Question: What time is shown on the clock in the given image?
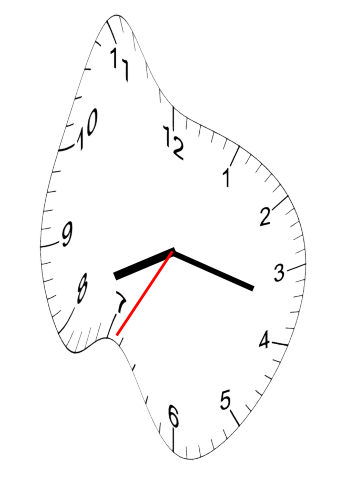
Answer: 08:17:35